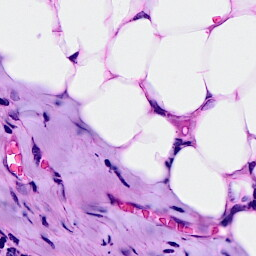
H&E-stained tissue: Breast